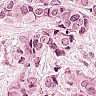
Metastatic tissue present: yes